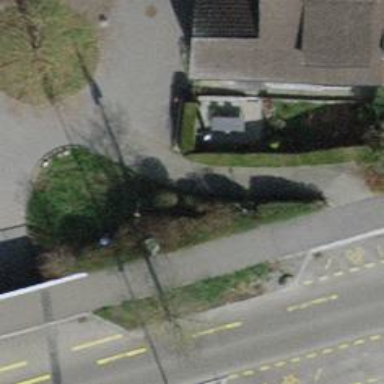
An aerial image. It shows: Flagpole structure.